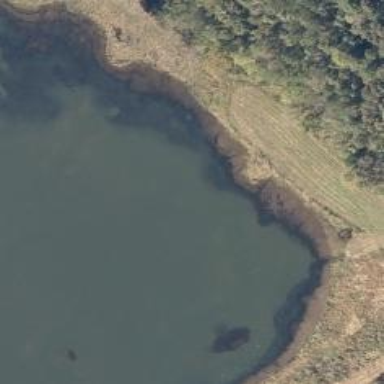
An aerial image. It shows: Reservoir.